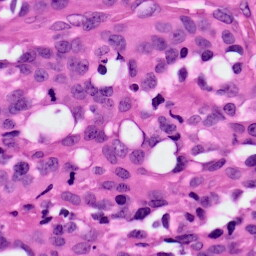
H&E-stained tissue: Ovarian